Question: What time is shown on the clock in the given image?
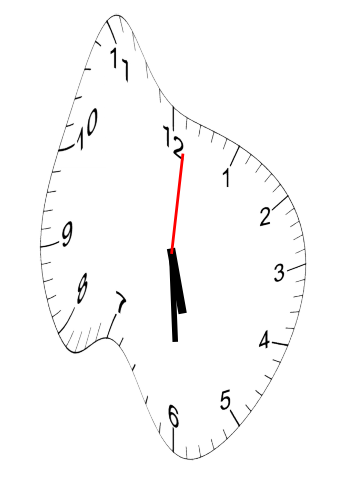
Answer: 05:30:01